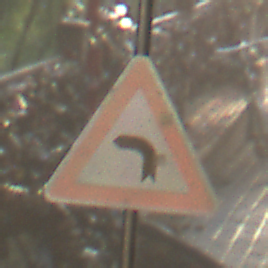
Verkehrszeichen: KurveLinks
Umgebung: Outdoor, Suburban
Tageszeit: SunriseSunset
Wetter: Clear
Licht: Natural
Jahreszeit: NotSpecified
Kontrast: HighContrast